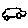
Label: car